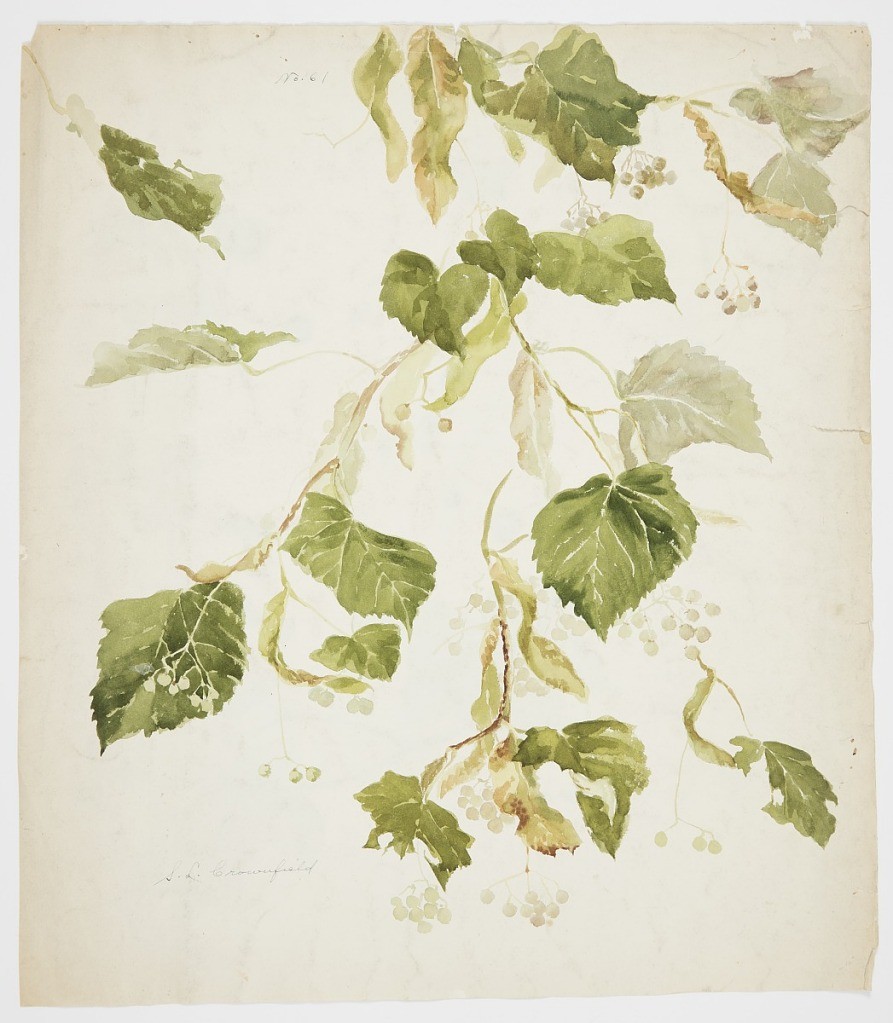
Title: Study of a Linden Branch
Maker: Sophia L. Crownfield, American, 1862–1929
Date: early 20th century
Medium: Brush and watercolor on paper
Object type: Drawing
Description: Vertical sheet depicting a linden branch with leaves and berries. On verso, three studies of raspberry canes.